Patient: sex M, age 44
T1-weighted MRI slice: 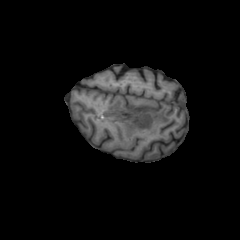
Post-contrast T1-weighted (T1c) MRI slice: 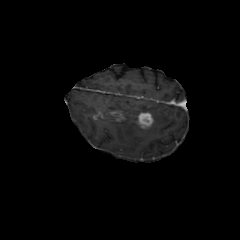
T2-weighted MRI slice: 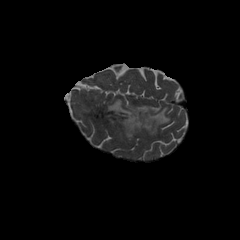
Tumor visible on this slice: yes
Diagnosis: Glioblastoma, IDH-wildtype
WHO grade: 4